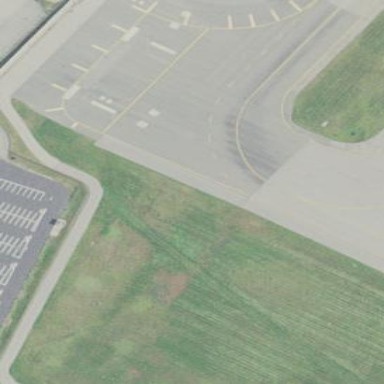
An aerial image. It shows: Apron at the airport with asphalt surface.